Field crop: maize
Growth stage: 2
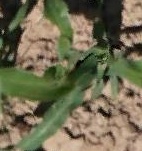
Species: maize